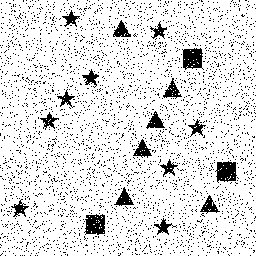
Squares: 3
Triangles: 6
Stars: 9
Total shapes: 18